Aerial crown-view tile of a tropical tree (Barro Colorado Island, Panama), acquired 20240813:
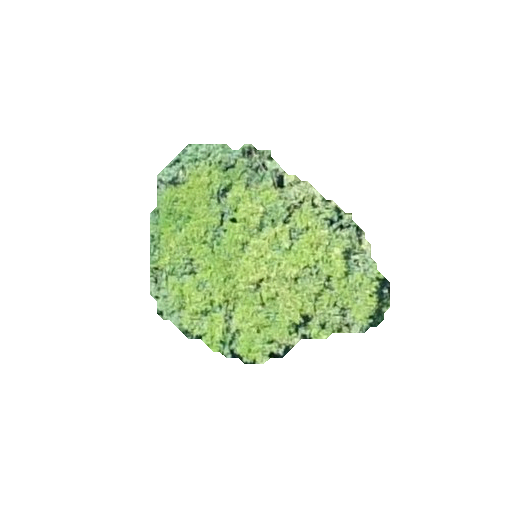
Species: Inga marginata
GBIF accepted scientific name: Inga marginata
Crown area: 57.106 m²